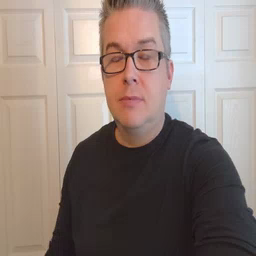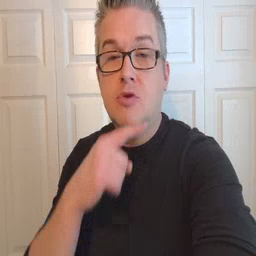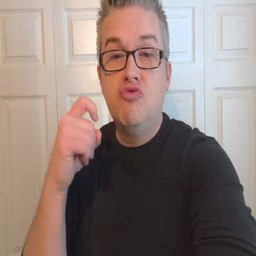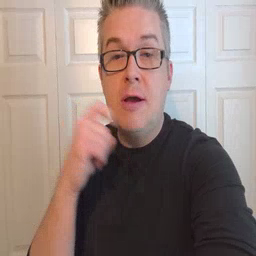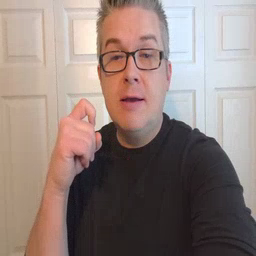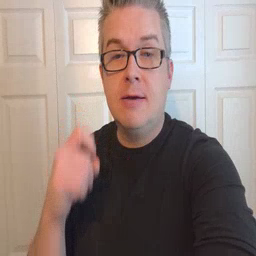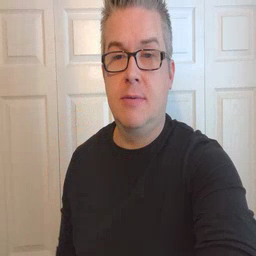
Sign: dryer